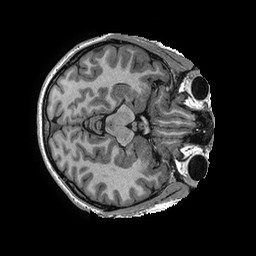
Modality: T1w
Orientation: axial
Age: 28
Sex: female
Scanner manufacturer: ge
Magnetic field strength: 3 T
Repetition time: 0.006952 s
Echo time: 0.00292 s